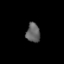
Tissue: lung
Cell type: Others
Senescence score: 0.2148
Nuclear area (px): 260
Mean DAPI intensity: 97.404